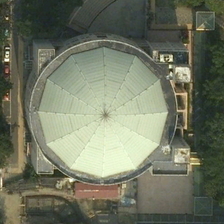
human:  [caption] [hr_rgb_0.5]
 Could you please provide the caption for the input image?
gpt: some green trees and several buildings are around a circle center .

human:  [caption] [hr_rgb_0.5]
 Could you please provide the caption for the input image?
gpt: some green trees and several buildings are around a circle center .

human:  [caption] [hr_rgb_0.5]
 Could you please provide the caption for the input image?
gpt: some green trees and several buildings are around a circle center .

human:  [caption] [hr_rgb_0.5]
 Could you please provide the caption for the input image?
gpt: some green trees and several buildings are around a circle center .

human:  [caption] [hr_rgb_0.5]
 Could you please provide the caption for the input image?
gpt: some green trees and several buildings are around a circle center .